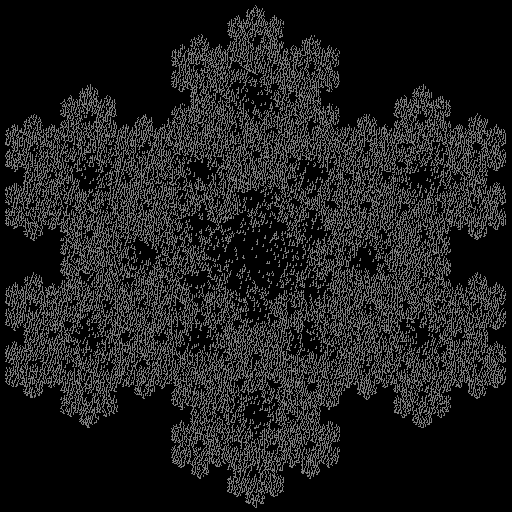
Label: koch_snowflake